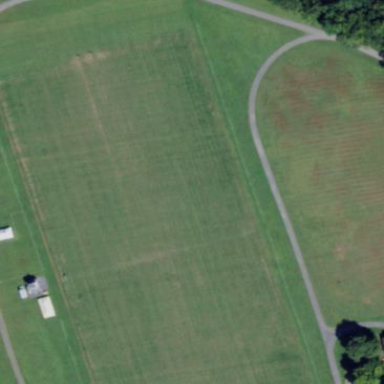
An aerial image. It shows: Polo field suitable for leisure activities.